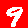
Digit: 9